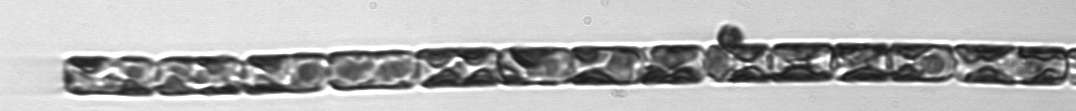
Label: Guinardia_delicatula